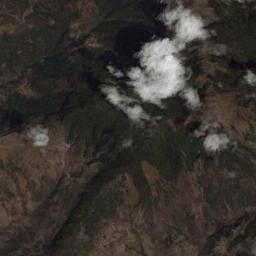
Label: cloud